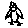
Label: bird